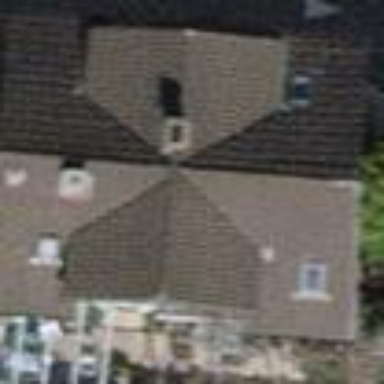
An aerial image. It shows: Gabled roofed house.